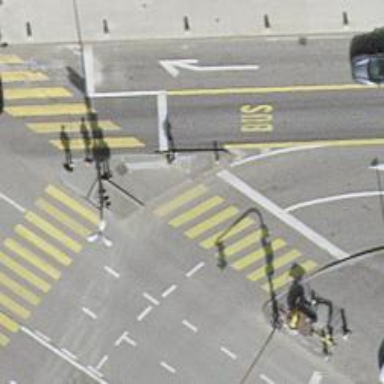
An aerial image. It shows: Crossing with traffic signals.